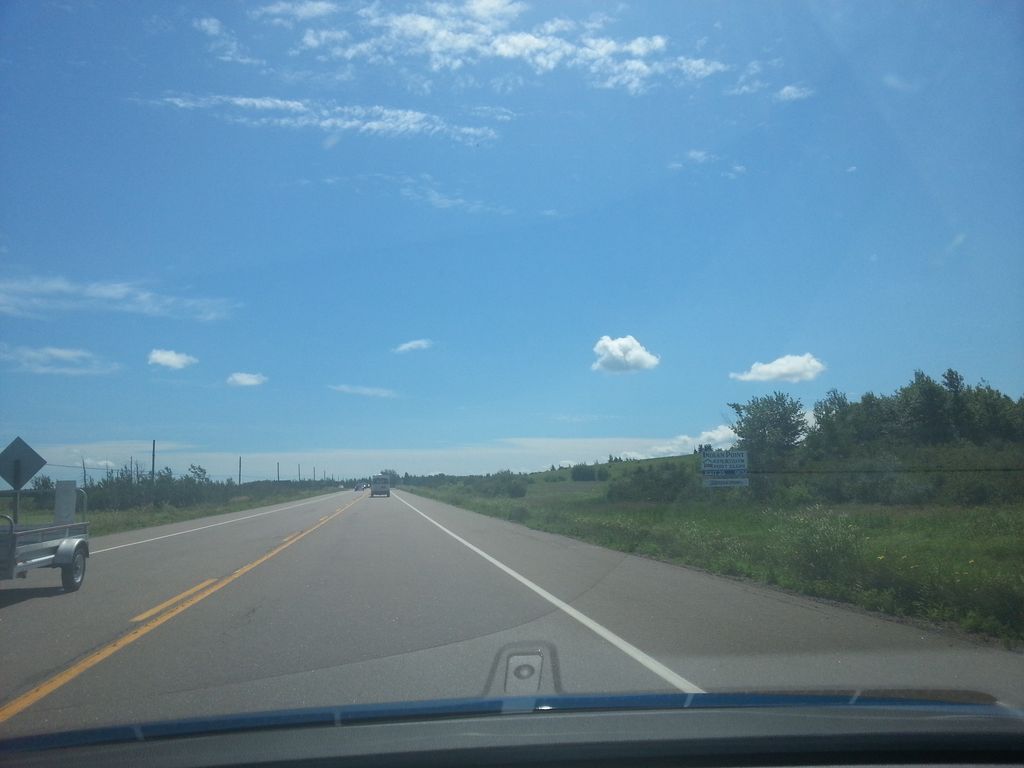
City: charlottetown